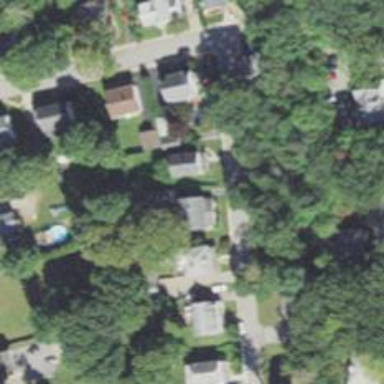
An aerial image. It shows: Residential driveway.